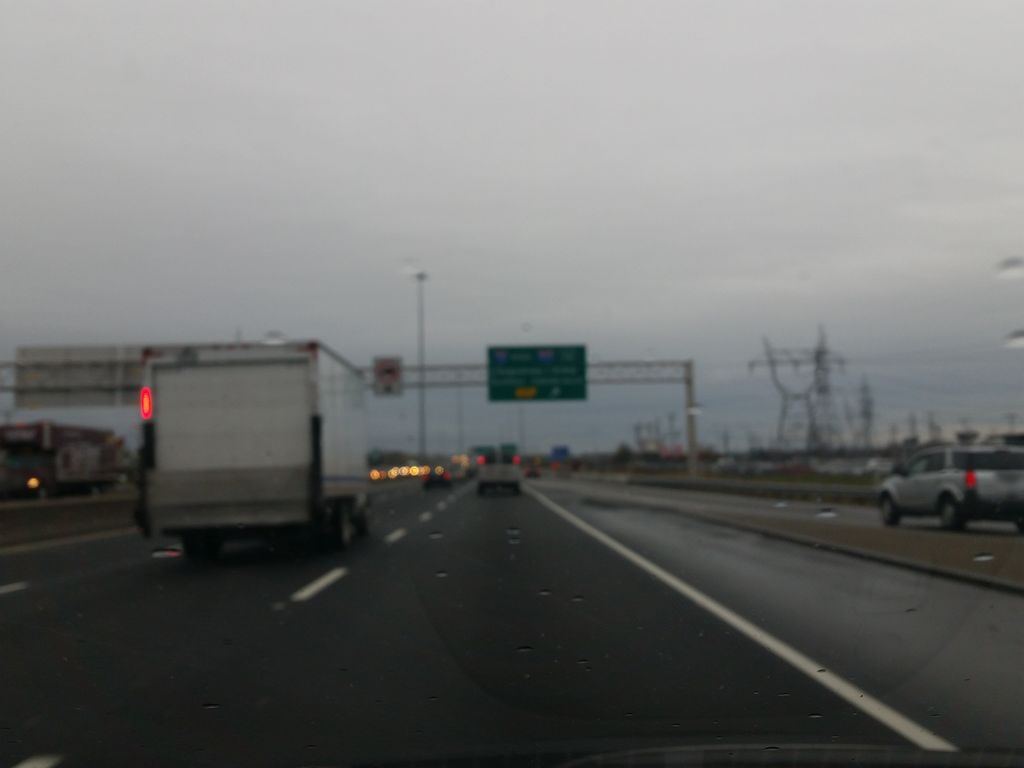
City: quebec_city